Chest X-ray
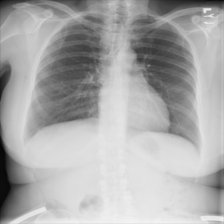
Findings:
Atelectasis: negative
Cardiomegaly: negative
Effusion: negative
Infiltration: negative
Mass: negative
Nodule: negative
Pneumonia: negative
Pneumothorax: negative
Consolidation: negative
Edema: negative
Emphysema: negative
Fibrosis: negative
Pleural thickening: negative
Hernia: negative